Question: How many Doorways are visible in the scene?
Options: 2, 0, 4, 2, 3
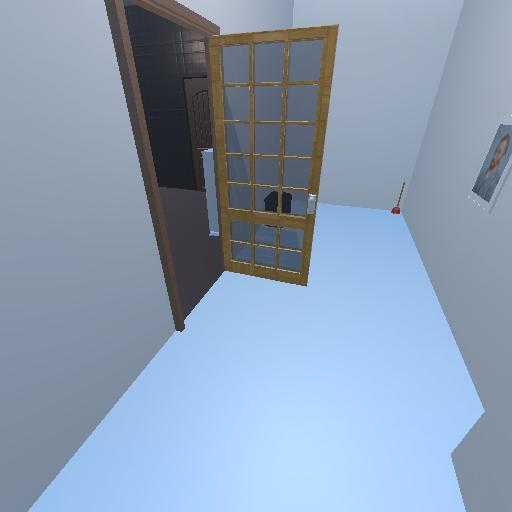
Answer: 2